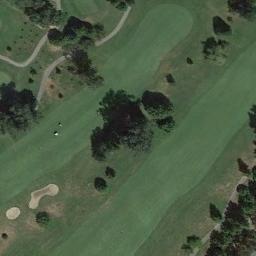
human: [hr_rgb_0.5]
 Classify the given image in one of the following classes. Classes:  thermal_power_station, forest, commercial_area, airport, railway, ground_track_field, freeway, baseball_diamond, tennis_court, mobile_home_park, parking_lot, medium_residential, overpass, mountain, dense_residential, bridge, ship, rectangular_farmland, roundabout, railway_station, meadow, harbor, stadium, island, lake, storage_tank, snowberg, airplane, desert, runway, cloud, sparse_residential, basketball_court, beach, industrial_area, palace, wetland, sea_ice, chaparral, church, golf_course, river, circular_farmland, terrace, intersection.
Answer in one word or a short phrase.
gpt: golf_course